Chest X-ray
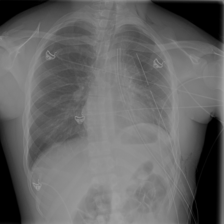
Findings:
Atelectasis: negative
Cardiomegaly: negative
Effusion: negative
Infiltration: negative
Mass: negative
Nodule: negative
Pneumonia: negative
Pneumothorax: negative
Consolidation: negative
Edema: negative
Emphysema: positive
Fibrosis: negative
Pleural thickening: negative
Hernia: negative